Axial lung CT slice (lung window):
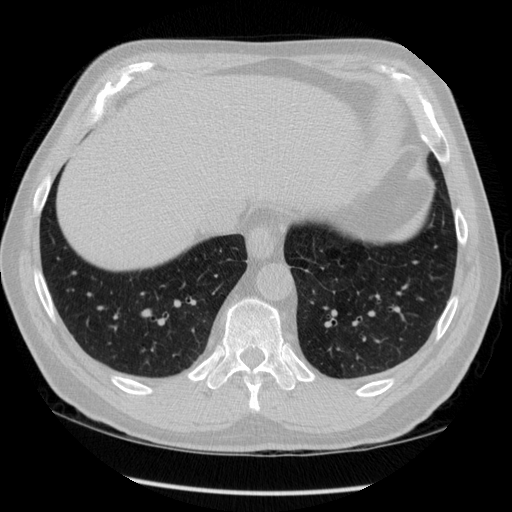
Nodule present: no